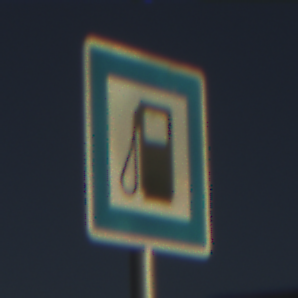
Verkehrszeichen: Tankstelle
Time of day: SunriseSunset
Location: Outdoor (Nature)
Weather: Clear
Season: NotSpecified
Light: Natural